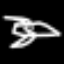
Label: airplane